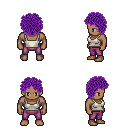
a pixel art fantasy rpg character, male body template, human, dark skin, white pirate shirt, magenta pants, purple curly afro hairstyle, four views (front, back, left, right), 2x2 character sprite sheet, small pixel art, hard edges, no anti-aliasing